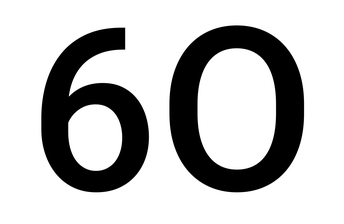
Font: Roboto_Medium